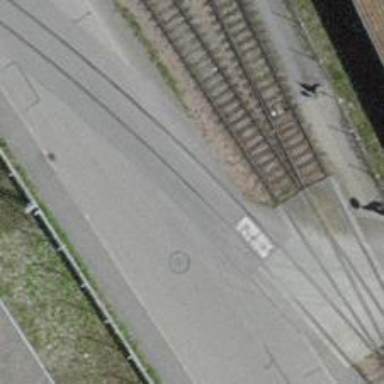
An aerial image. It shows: Railway level crossing.